Aerial crown-view tile of a tropical tree (Barro Colorado Island, Panama), acquired 20250317:
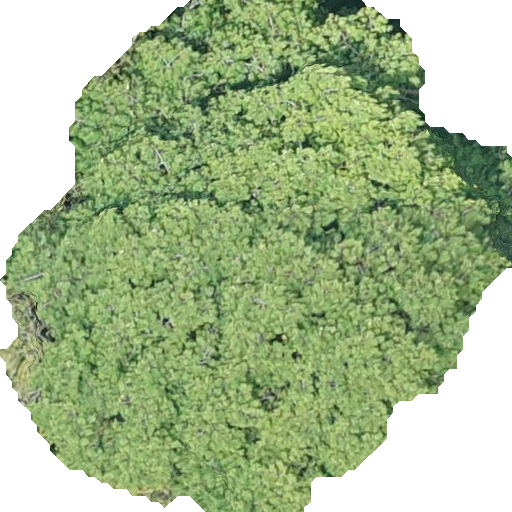
Species: Virola surinamensis
GBIF accepted scientific name: Virola surinamensis
Crown area: 294.531 m²